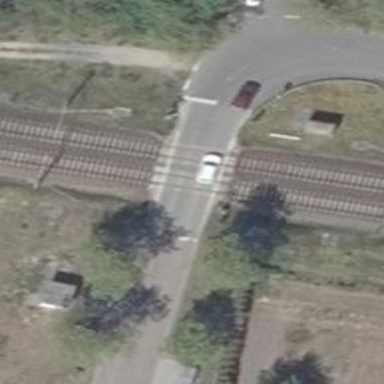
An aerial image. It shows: Level crossing with lights on the railway.